Interaction volume radius: 10 \u00c5
Interaction volume height: 10 \u00c5
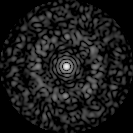
Disorder parameter: 0.8569